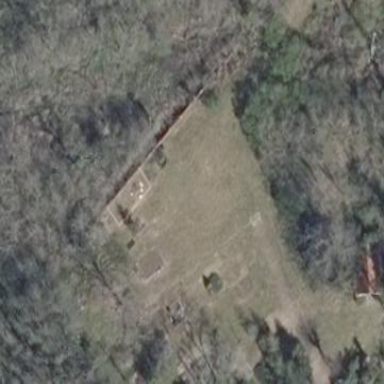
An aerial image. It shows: Cemetery.